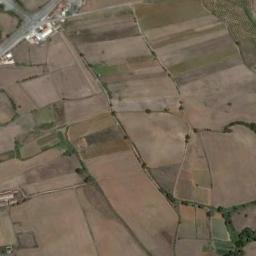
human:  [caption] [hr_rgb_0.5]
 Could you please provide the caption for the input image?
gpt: Some khaki rectangular farmlands of different sizes are arranged in neat rows and some houses are surrounded by these farmlands .

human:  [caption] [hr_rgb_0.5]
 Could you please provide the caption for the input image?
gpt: Many rectangular-shaped light green and tan mixed mixed-sized rectangular farm fields .

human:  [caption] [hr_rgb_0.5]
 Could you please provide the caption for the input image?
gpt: There are some bare rectangular farmland .

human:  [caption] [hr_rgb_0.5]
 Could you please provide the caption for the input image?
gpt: There are some buildings beside rectangular farmlands .

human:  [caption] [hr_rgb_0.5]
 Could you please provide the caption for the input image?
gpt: There are many yellow rectangular farmlands .